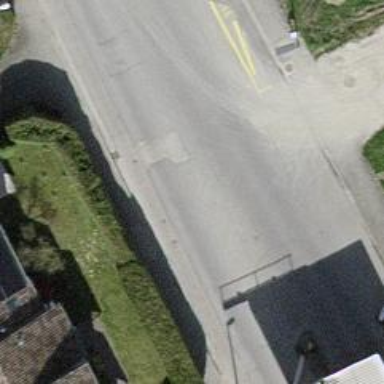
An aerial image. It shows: Tertiary road with asphalt surface and sidewalks on both sides.